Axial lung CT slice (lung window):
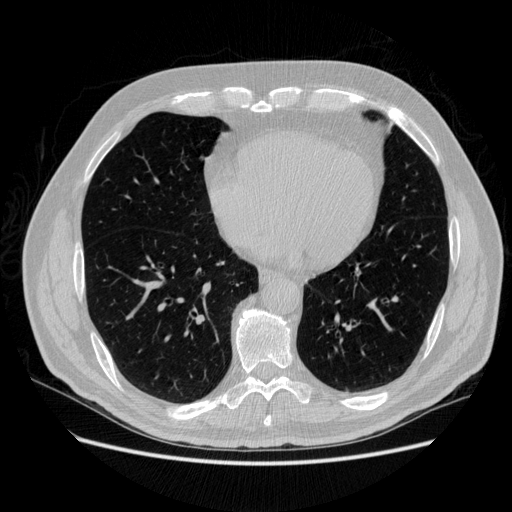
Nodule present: no